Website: walmart
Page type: payment
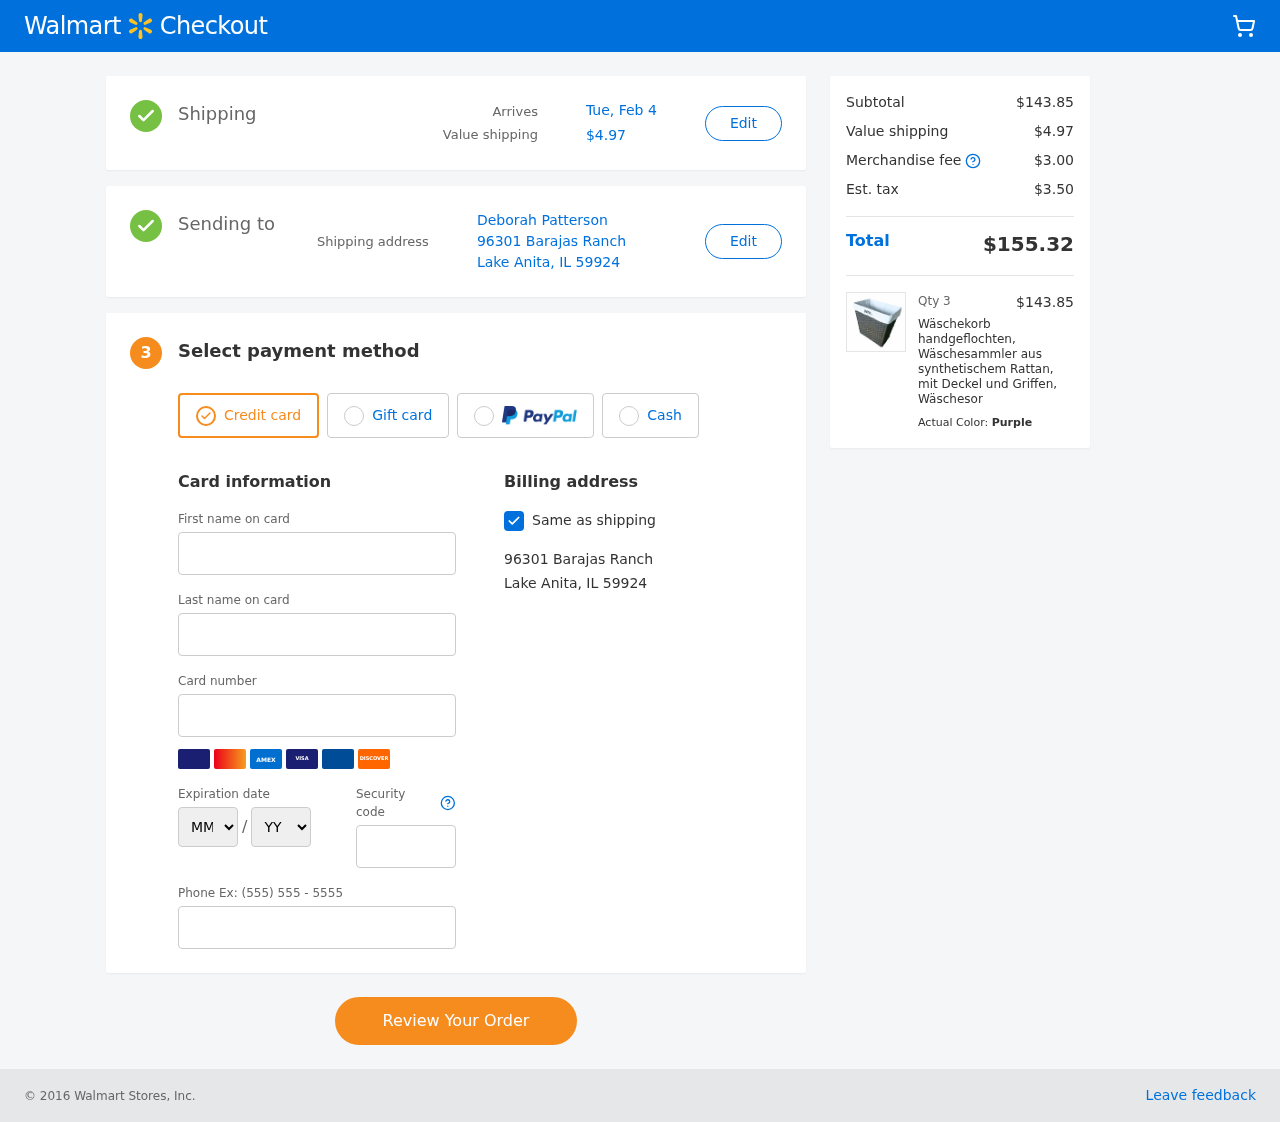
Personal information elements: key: PII_CARD_EXPIRY_MONTH
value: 10
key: PII_CARD_EXPIRY_YEAR
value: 26
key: PII_CITY_STATE_ZIP
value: Lake Anita, IL 59924
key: PII_FULLNAME
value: Deborah Patterson
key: PII_STREET
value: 96301 Barajas Ranch
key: PII_FIRSTNAME
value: Deborah
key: PII_LASTNAME
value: Patterson
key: PII_CARD_NUMBER
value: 3760 9564 6004 800
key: PII_CARD_CVV
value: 9521
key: PII_PHONE
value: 8876687556
Product elements: key: PRODUCT1_NAME
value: Wäschekorb handgeflochten, Wäschesammler aus synthetischem Rattan, mit Deckel und Griffen, Wäschesor
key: PRODUCT1_PRICE
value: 47.95
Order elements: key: ORDER_DELIVERY_DATE
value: Tue, Feb 4
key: ORDER_SHIPPING_COST
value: $4.97
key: ORDER_SUBTOTAL
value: $143.85
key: ORDER_MERCHANDISE_FEE
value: $3.00
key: ORDER_TAX
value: $3.50
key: ORDER_TOTAL
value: $155.32
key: ORDER_NUM_ITEMS
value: Qty 3